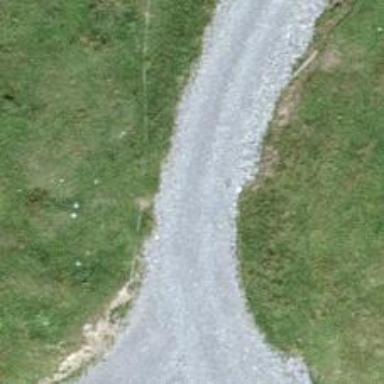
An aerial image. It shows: Pebblestone track with grade2 tracktype.